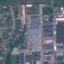
Land use / land cover: Industrial